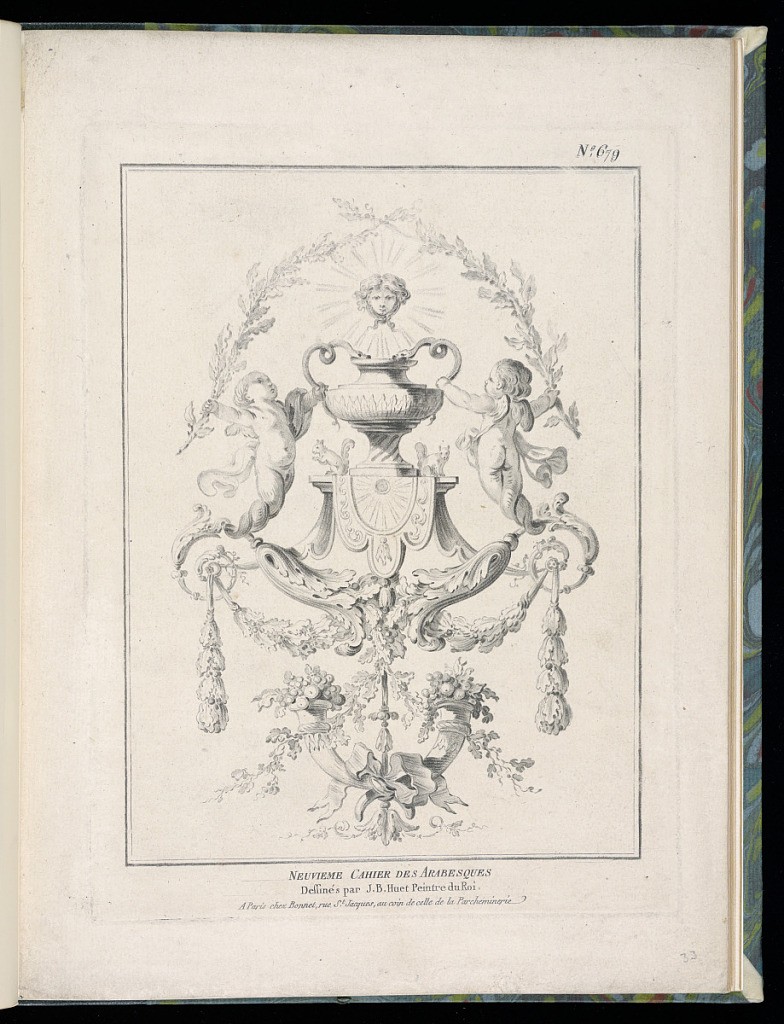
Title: Title Page
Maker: Jean-Baptiste Huet, French, 1745 – 1811
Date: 1776–89
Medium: Crayon manner etching on paper
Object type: Print
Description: Title page and arabesque ornament design featuring a snake-handled vase on a platform, with squirrels, flying putti, head of Apollo surrounded by sun rays, foliate branches, rosettes, festoons of leaves, scrolling leaves (rinceaux), fleurons, and cornucopia of fruit. The plate is titled and numbered.